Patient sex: F
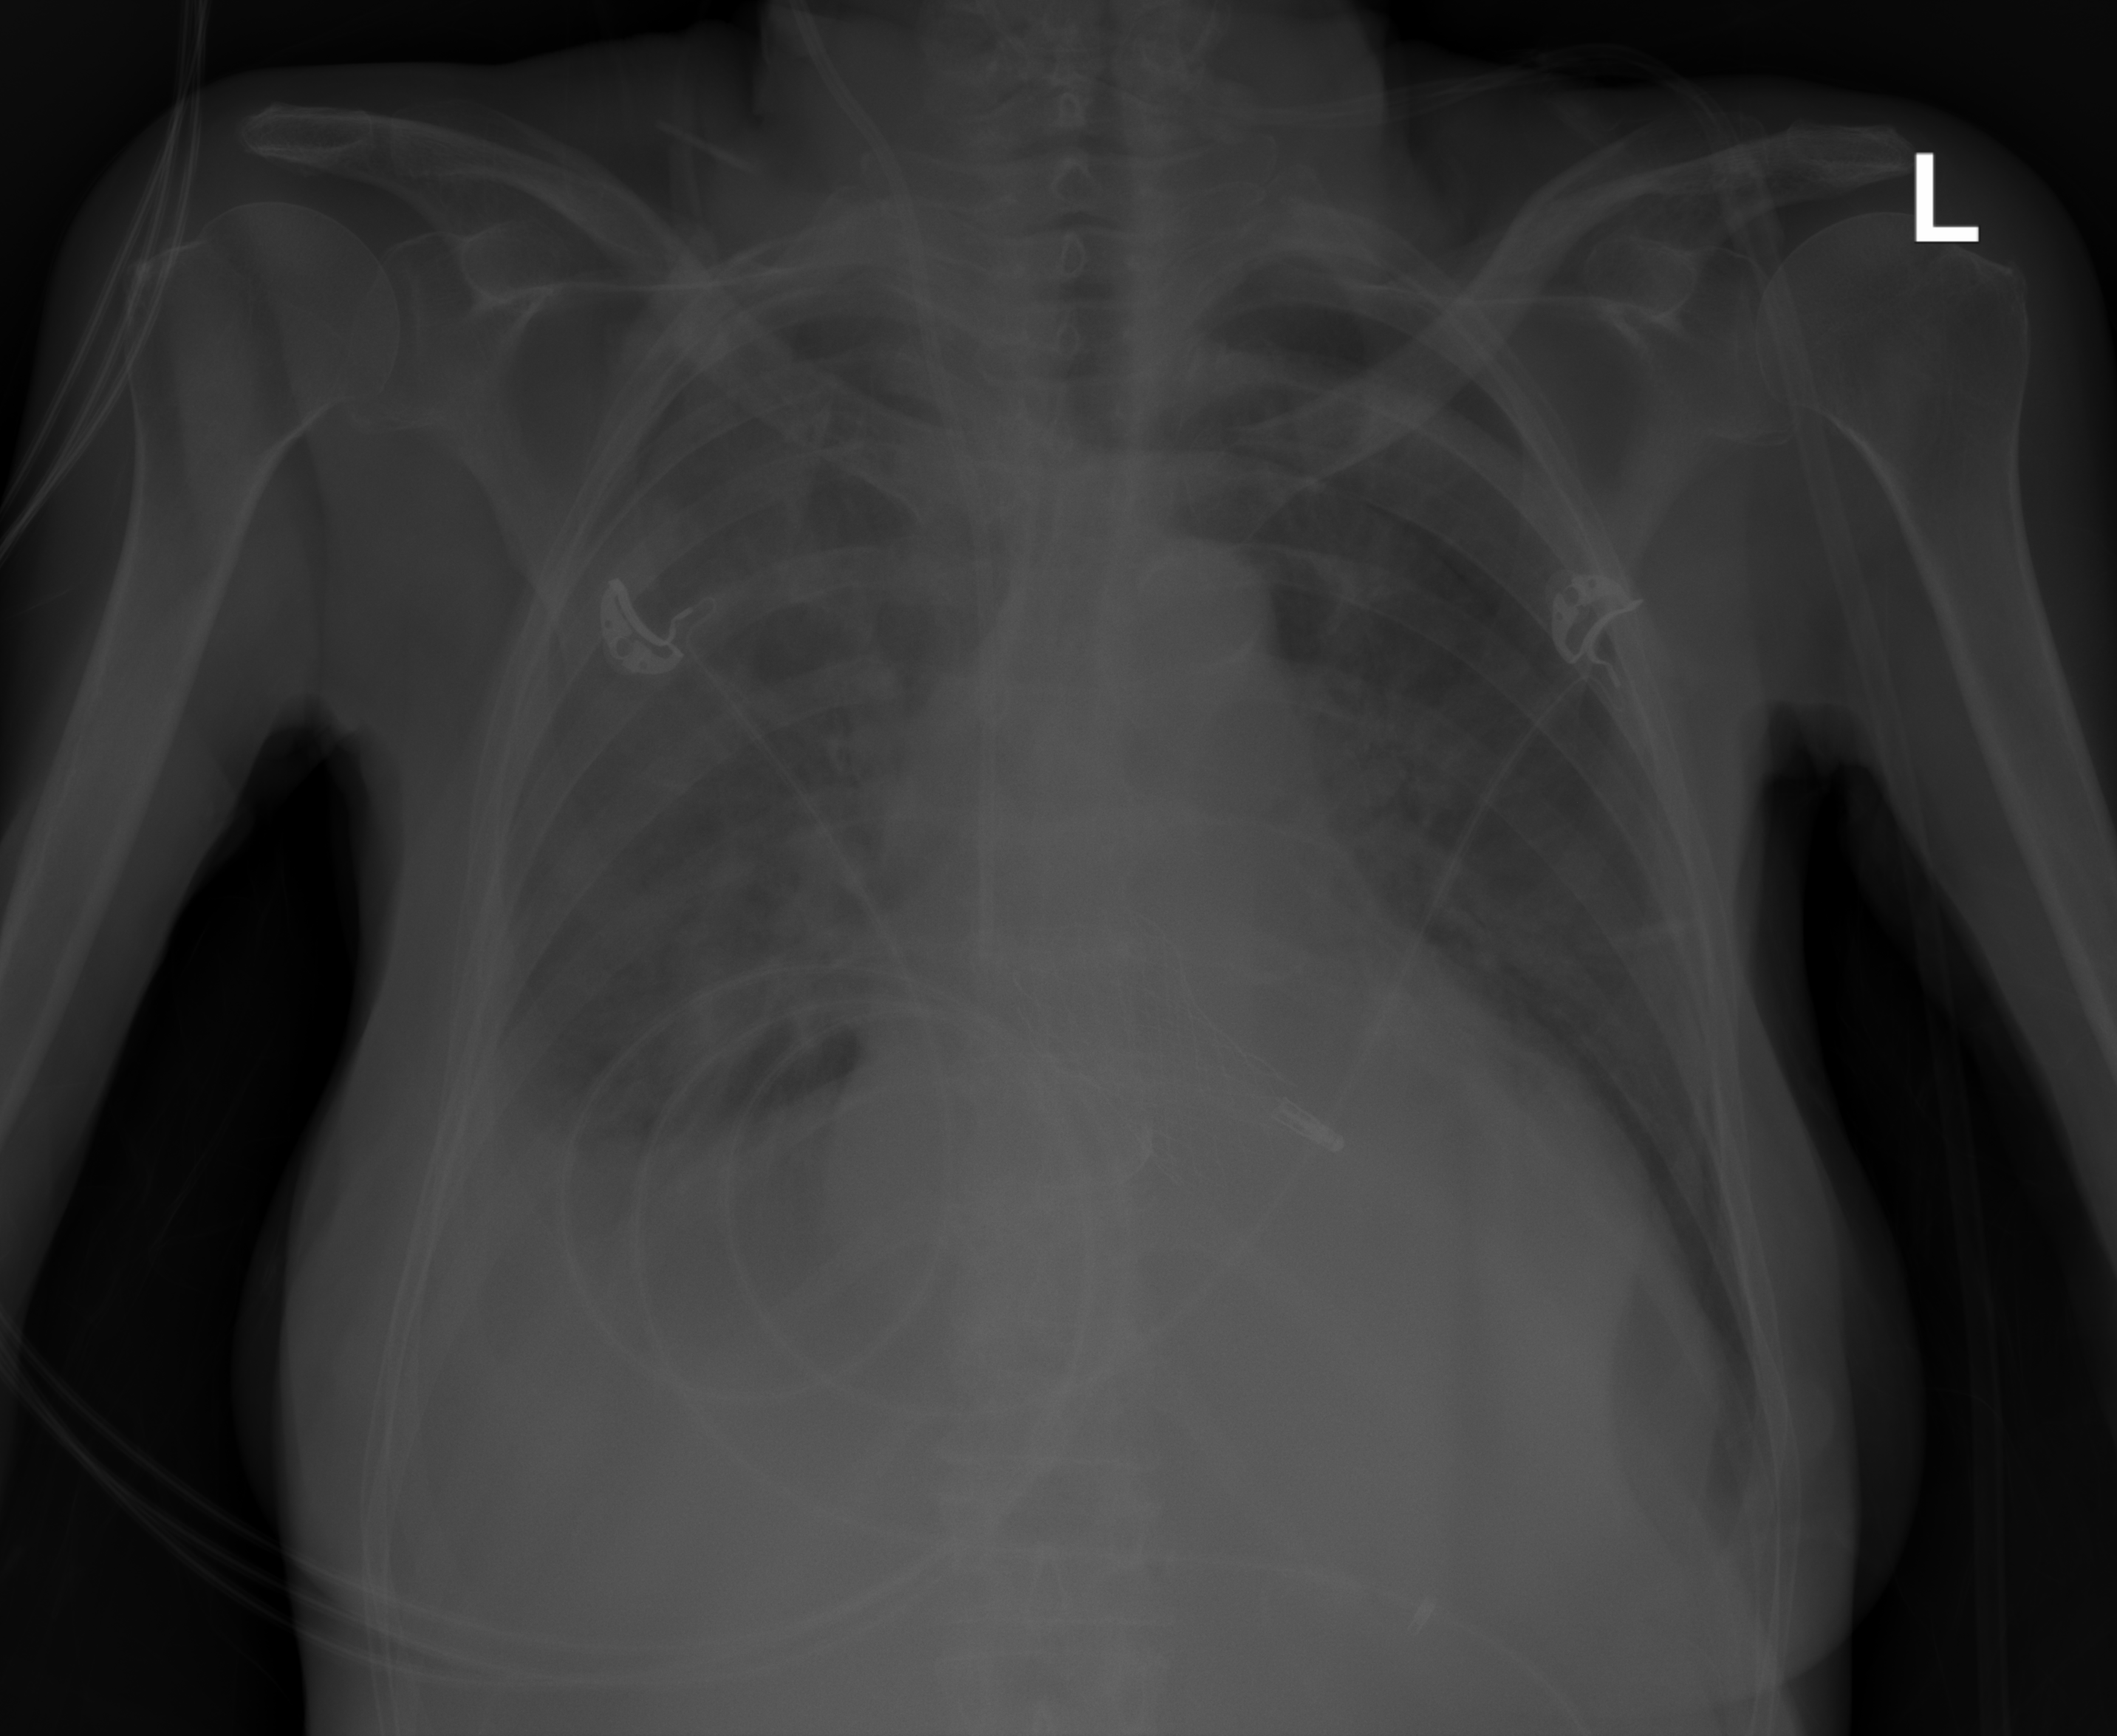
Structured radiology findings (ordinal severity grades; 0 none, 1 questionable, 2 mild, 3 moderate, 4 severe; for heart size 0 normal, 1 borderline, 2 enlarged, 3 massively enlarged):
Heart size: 2
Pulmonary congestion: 2
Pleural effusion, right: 3
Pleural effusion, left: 2
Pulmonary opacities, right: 2
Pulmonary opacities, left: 2
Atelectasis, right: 2
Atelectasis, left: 2